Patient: sex F, age 60
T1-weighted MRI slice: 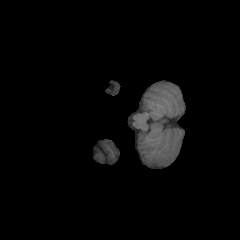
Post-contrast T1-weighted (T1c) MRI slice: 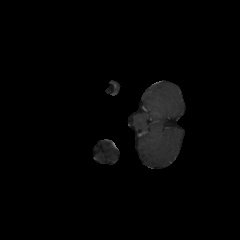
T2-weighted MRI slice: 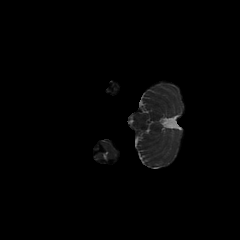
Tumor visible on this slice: no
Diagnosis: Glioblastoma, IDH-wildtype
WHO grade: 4